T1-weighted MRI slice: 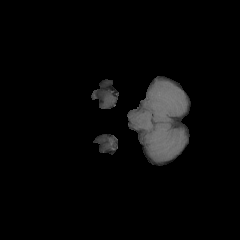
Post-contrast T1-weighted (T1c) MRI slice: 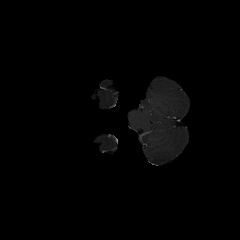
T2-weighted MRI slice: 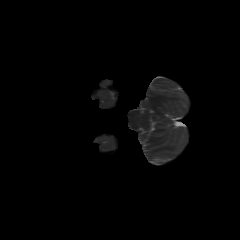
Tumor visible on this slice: no